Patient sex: M
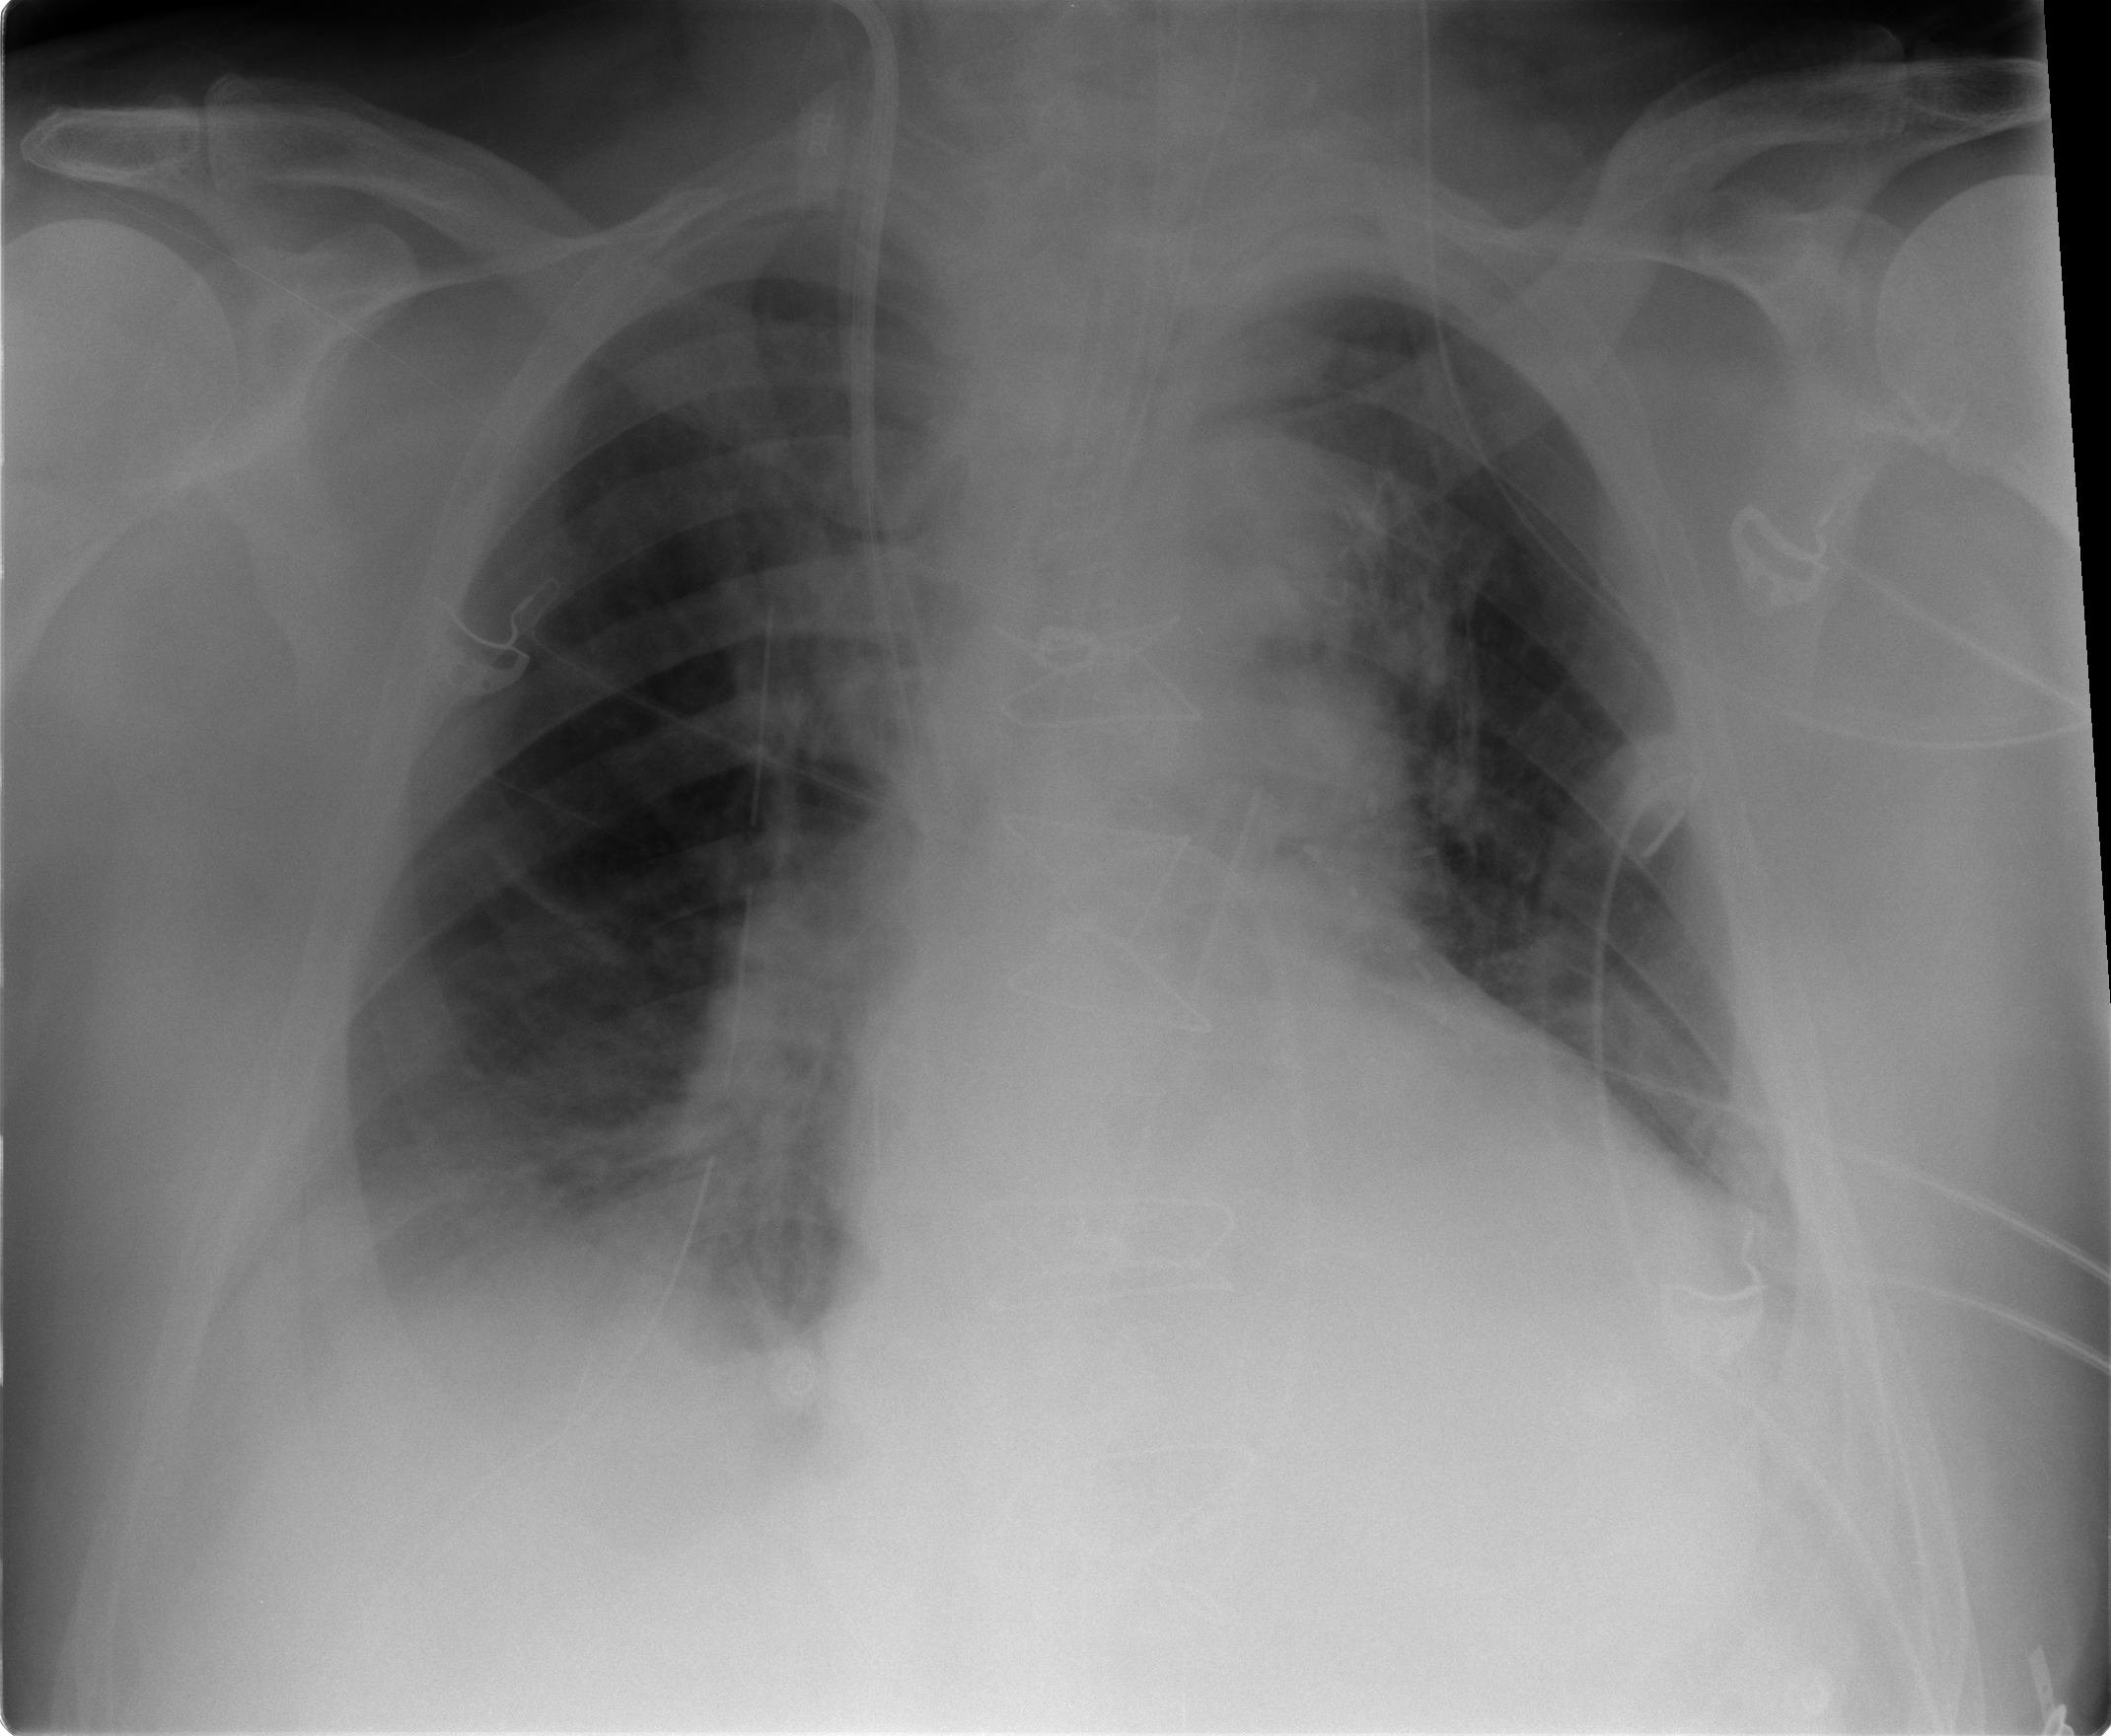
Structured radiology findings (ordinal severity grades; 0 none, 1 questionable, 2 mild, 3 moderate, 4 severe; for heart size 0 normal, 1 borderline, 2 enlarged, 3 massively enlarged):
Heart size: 2
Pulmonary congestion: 2
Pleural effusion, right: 2
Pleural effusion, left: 2
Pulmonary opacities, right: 2
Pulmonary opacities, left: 0
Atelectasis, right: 2
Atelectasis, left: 2